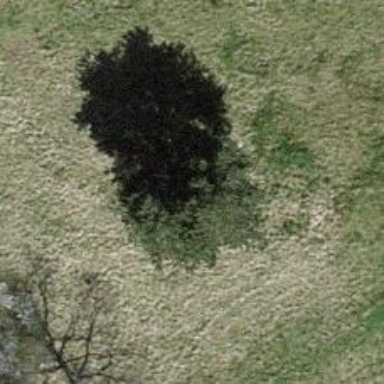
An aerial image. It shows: Beautiful tree in nature.